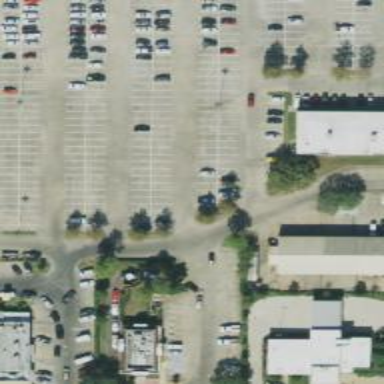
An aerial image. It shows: Parking space.